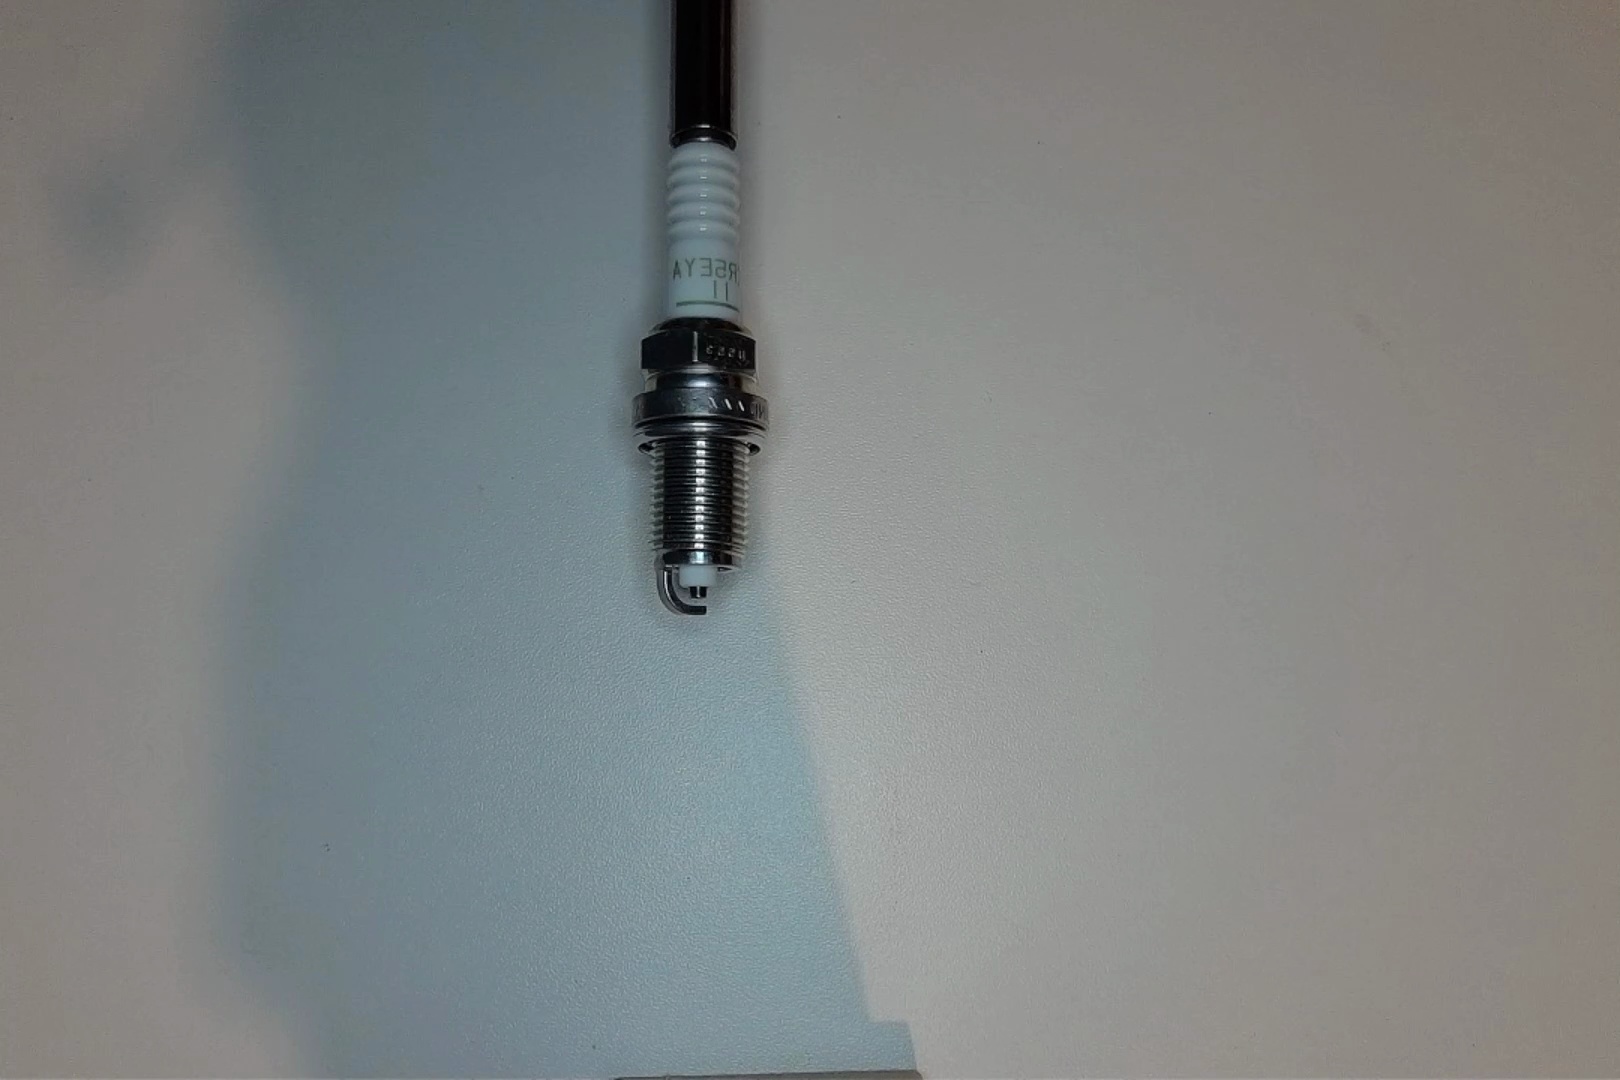
Label: normal